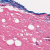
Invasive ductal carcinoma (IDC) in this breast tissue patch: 0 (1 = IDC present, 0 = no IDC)